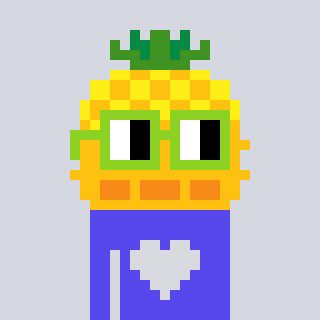
a pixel art character with square light green glasses, a pineapple-shaped head and a computerblue-colored body on a cool background